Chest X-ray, PA view. Patient: 39 years old, sex M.
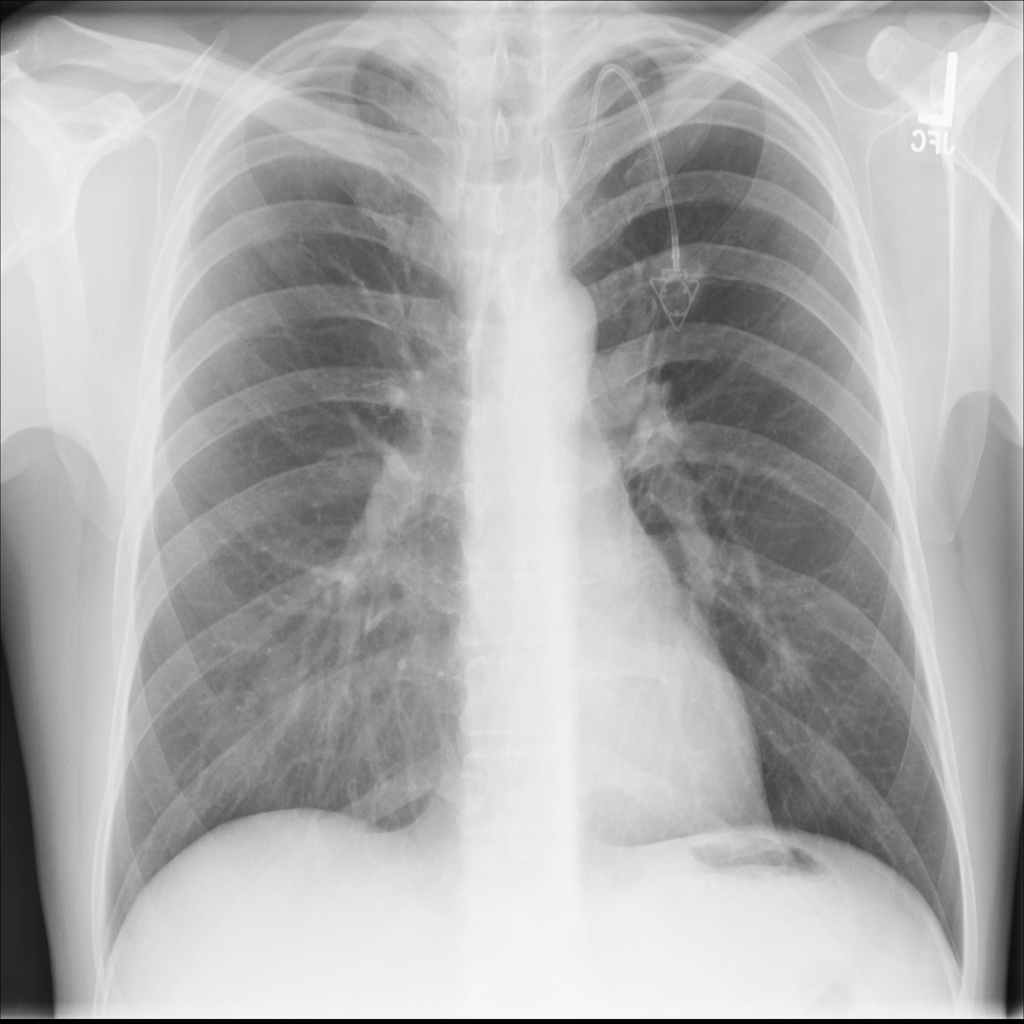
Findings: Infiltration